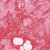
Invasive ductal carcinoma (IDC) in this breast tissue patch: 0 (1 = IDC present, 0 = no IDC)